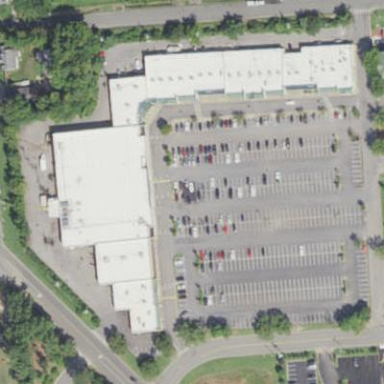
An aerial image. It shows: Retail area.